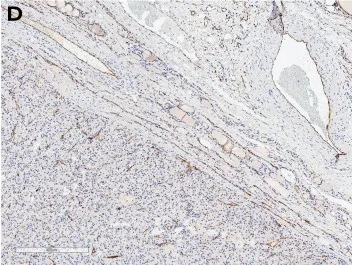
PC, material after surgery in 2023. CD31 - absence of vascular invasion signs.
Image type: pathology (immunostaining)